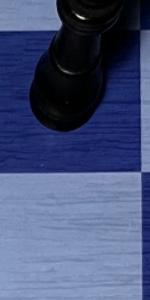
Label: Empty